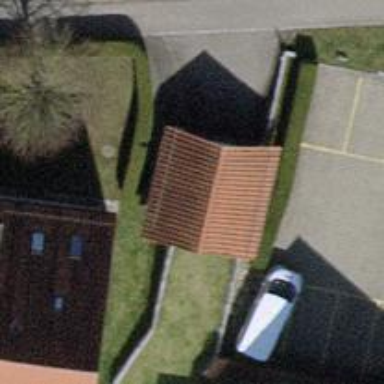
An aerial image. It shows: Parking area.